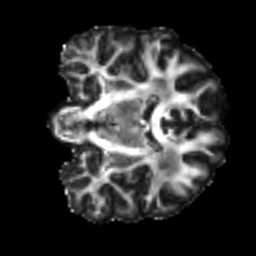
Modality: FA
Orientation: coronal
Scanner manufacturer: siemens
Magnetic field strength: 3 T
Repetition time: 4 s
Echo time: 0.0594 s